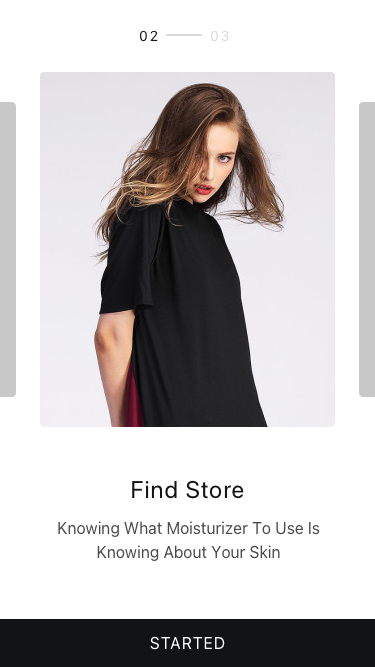
Text in this UI design:
Started
02
03
Find Store
Knowing What Moisturizer To Use Is Knowing About Your Skin